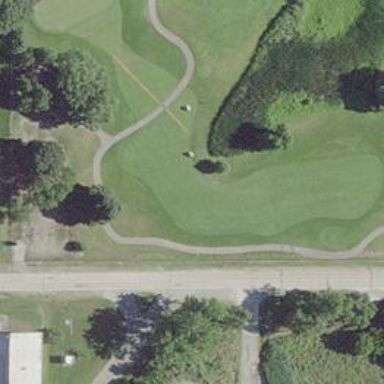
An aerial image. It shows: View of golf hole.